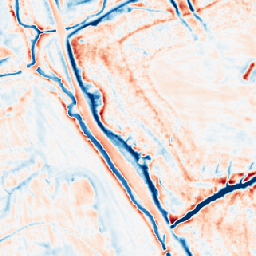
Category: multiscale
Decomposition family: dog_multiscale
Decomposition parameters: sigma_ratio: 2
n_scales: 3
base_sigma: 0.5
Upsampling method: area
Upsampling parameters: scale: 8
Upsampling scale: 8